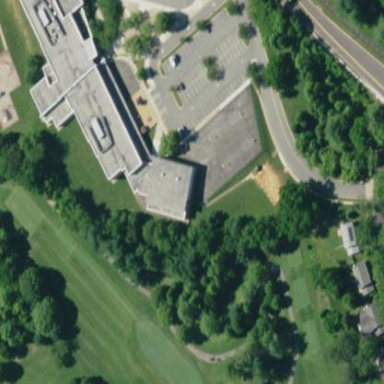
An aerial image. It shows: School building.